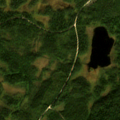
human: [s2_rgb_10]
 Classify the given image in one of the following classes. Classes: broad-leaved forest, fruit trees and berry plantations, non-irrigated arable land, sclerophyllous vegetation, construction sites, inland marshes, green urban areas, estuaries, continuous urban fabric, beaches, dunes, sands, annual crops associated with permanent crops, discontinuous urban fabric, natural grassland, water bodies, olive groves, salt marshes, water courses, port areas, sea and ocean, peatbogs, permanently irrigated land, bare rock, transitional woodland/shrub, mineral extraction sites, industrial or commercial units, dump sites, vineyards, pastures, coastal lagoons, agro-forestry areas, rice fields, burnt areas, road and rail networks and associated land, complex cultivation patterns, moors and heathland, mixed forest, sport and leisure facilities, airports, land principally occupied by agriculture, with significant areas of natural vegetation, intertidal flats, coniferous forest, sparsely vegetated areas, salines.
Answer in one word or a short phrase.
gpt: coniferous forest